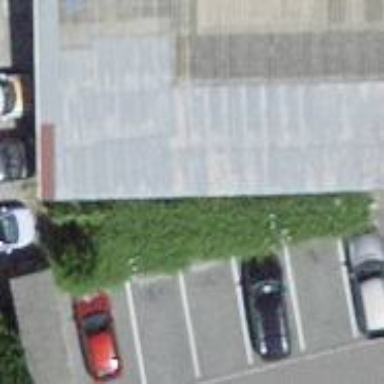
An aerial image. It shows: Street-side parking area.